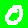
Digit: 0